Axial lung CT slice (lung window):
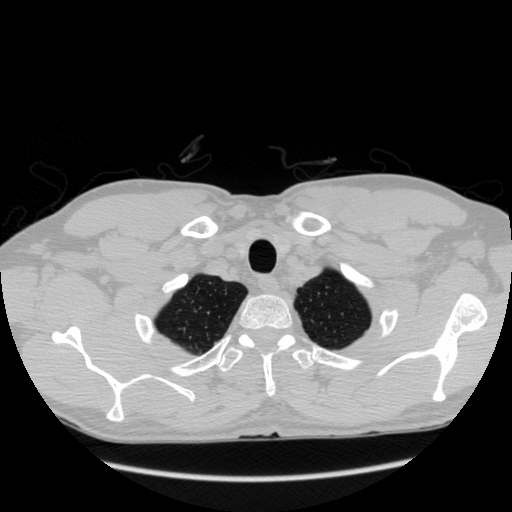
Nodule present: no